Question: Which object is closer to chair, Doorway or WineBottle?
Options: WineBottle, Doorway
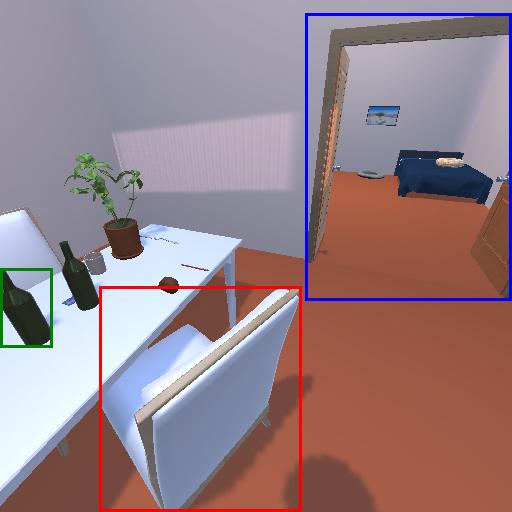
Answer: WineBottle